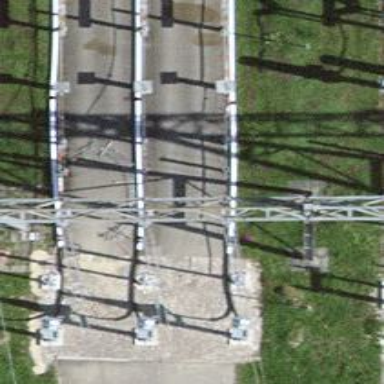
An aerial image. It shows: Power line with 3 cables running through bay.